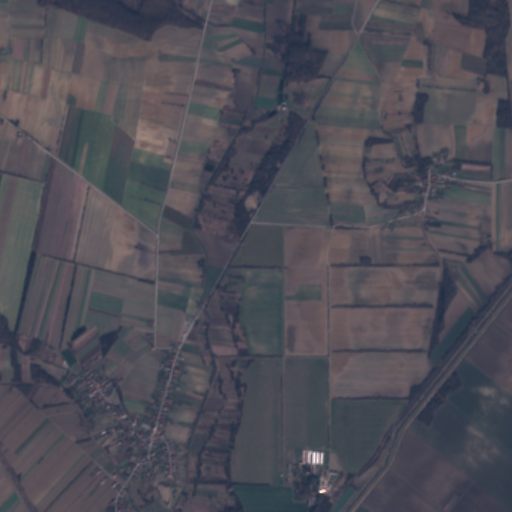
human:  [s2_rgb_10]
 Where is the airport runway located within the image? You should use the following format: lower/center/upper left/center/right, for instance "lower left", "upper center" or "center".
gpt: The airport runway is located in the lower center of the image.
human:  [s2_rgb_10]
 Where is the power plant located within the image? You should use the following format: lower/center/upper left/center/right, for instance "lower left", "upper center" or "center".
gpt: There is no power plant in the image.